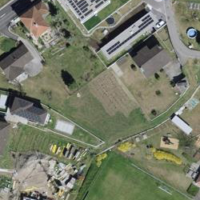
EUNIS habitat code: 54
Species observed at this site:
Sorbus aucuparia